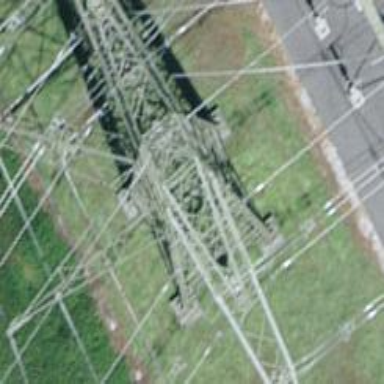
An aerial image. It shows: Power tower.